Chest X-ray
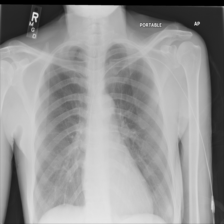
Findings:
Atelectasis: negative
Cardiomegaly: negative
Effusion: negative
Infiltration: negative
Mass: negative
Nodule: negative
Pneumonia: negative
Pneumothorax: negative
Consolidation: negative
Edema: negative
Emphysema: negative
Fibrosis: negative
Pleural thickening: negative
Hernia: negative